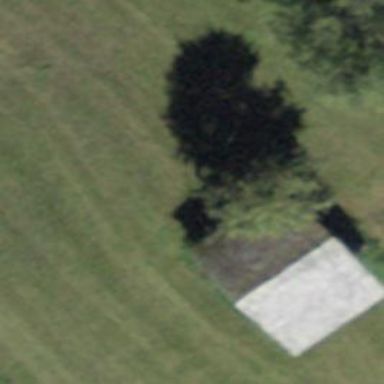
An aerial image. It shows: Barn.